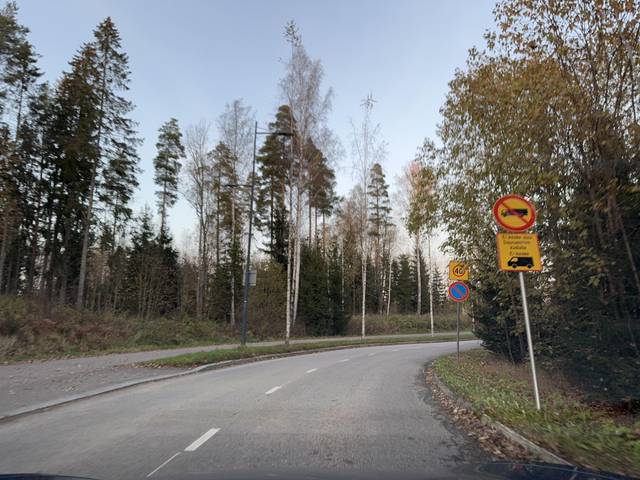
Region: Finland
Coordinates: 60.483, 25.055